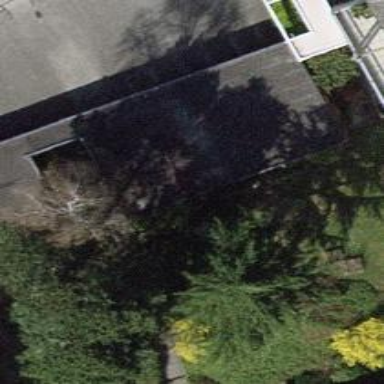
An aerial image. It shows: Garage.